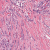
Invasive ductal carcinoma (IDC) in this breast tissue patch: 1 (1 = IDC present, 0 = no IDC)